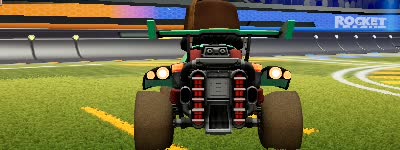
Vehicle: octane